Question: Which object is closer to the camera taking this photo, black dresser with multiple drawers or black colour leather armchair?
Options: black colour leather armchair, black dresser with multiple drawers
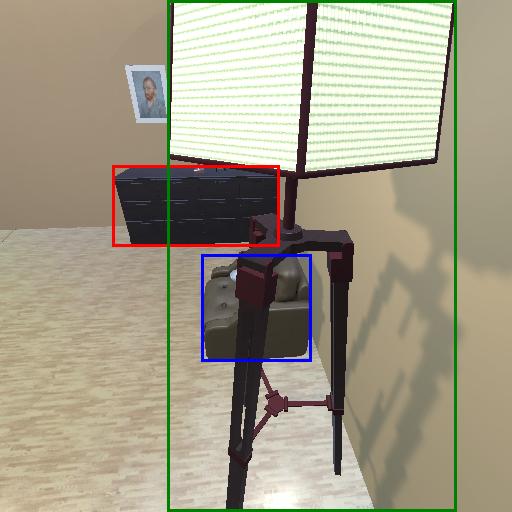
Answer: black colour leather armchair